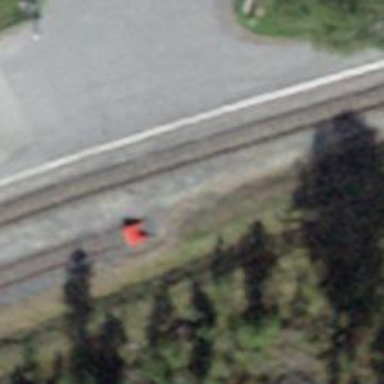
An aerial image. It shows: Railway buffer stop.